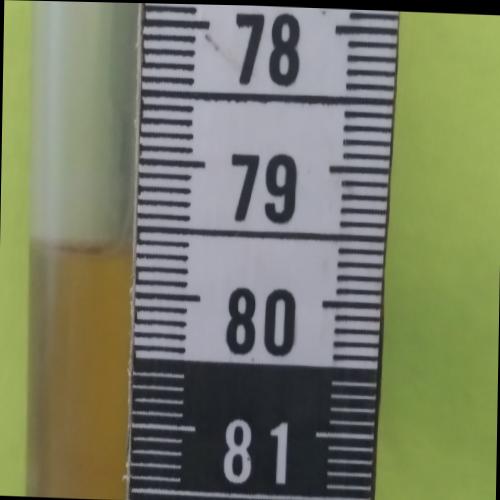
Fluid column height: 79.7 cm